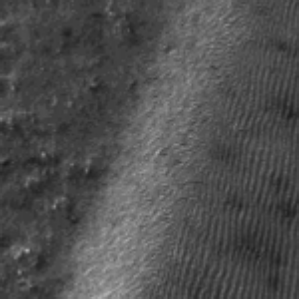
Label: frost